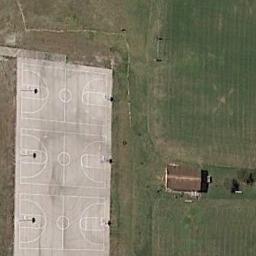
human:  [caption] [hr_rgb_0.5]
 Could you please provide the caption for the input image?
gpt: There are three basketball courts on the left .

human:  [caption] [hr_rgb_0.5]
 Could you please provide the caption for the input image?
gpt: Three basketball courts on the lawn and a house beside .

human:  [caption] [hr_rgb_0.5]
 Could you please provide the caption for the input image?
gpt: Three basketball courts are in the middle of the grass .

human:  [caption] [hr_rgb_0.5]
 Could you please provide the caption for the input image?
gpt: Three basketball courts are neatly arrayed on the bare lawn,With a building nearby .

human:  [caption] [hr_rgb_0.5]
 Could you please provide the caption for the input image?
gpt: The grass is next to three basketball courts .